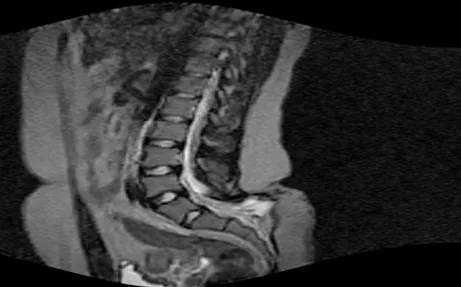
Lumbar MRI showing a lowlying conus medullaris at S1and filum terminale fixed to subcutaneous.
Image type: radiology (mri)